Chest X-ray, AP view. Patient: 39 years old, sex M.
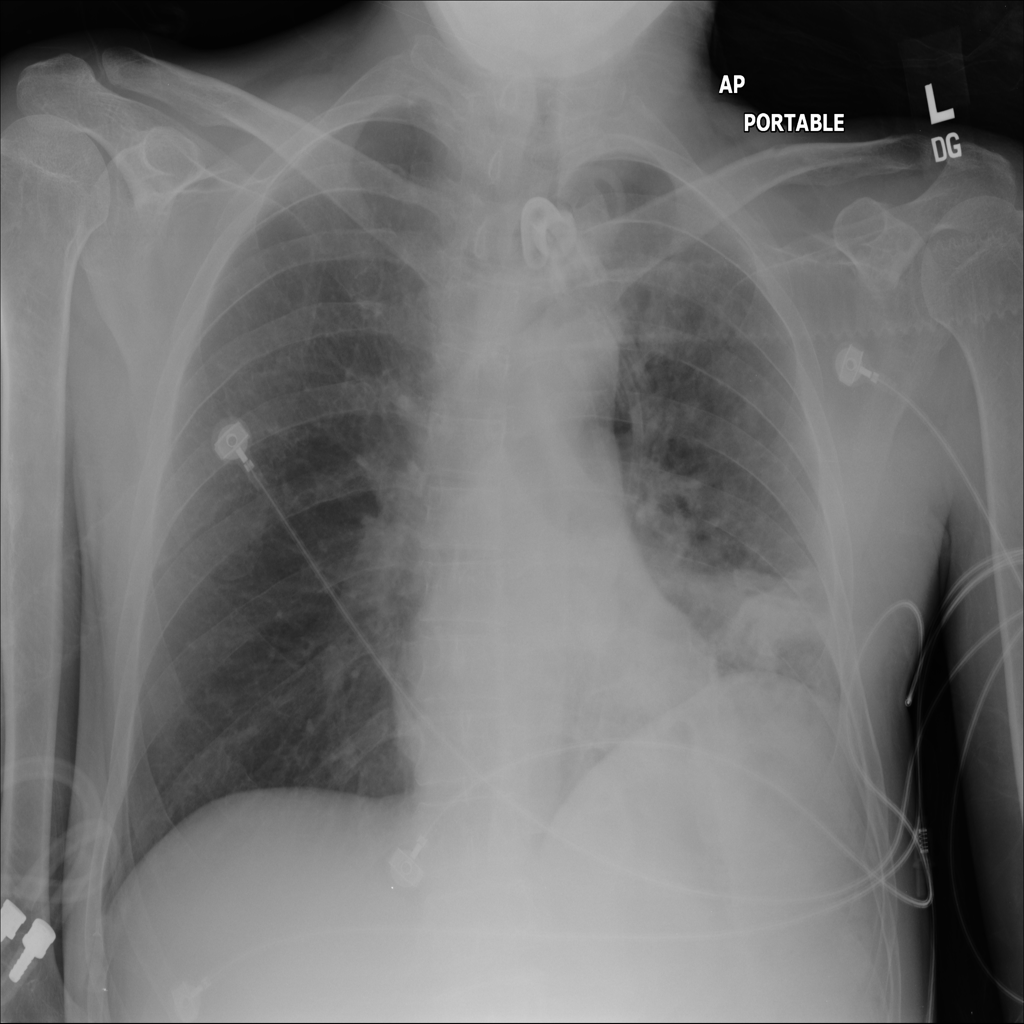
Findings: No Finding